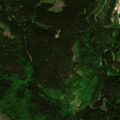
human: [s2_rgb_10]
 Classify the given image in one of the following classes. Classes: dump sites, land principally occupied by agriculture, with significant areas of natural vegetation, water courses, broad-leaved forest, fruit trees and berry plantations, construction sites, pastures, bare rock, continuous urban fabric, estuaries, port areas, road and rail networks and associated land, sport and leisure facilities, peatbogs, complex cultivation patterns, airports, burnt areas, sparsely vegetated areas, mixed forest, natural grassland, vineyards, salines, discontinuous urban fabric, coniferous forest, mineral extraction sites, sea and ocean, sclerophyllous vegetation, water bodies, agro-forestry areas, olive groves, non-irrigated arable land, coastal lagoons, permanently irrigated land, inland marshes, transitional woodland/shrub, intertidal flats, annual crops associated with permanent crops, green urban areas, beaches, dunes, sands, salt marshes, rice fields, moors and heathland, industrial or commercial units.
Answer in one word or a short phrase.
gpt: land principally occupied by agriculture, with significant areas of natural vegetation, coniferous forest, mixed forest